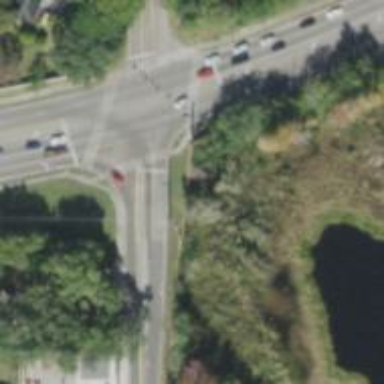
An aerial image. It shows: Zebra crossing on the road.